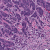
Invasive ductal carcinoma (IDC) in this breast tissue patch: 1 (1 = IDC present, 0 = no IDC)